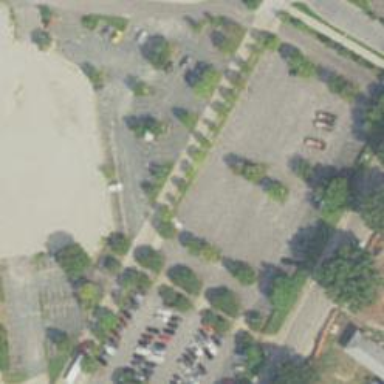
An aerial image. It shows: Parking area with surface.